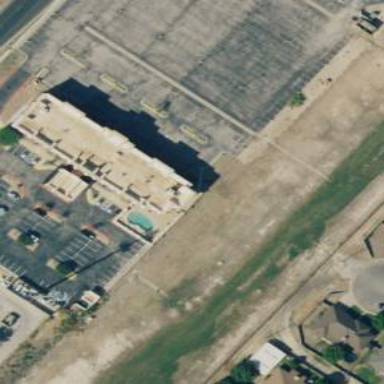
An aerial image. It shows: Hotel building.